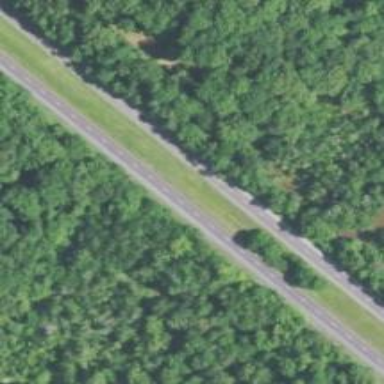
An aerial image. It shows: This image shows trunk highway that functions as expressway.